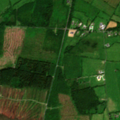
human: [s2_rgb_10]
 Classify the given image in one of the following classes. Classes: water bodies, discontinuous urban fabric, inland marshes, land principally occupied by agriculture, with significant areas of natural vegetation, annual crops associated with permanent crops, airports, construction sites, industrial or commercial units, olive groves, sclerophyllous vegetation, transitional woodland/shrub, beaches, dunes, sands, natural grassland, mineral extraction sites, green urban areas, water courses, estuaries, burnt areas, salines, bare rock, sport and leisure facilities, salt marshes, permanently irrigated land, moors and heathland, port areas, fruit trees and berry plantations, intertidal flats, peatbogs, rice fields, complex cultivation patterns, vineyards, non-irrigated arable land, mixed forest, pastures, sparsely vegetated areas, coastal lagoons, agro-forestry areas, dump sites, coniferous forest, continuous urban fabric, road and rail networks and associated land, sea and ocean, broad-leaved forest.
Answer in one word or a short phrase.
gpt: non-irrigated arable land, pastures, transitional woodland/shrub, peatbogs